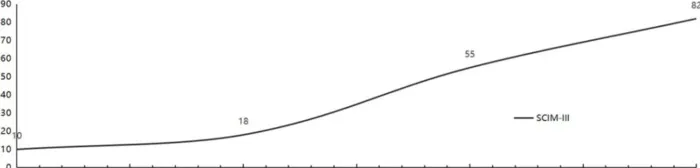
The changes of the patient's function. (D) The SCIM-III score. The arrows represent the start of virtual reality-based arm and leg cycling combined with transcutaneous electrical spinal cord stimulation after completion of the assessment.
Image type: chart (chart)